Question: Count the number of objects in the diagram.
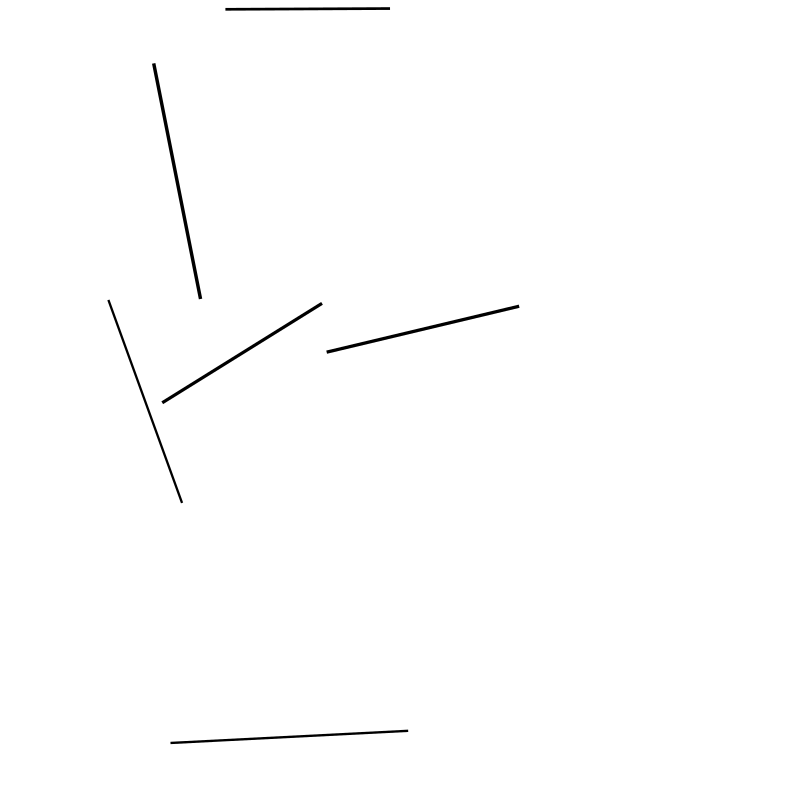
Answer: 6